Interaction volume radius: 5 \u00c5
Interaction volume height: 10 \u00c5
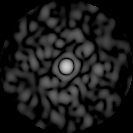
Disorder parameter: 0.8699